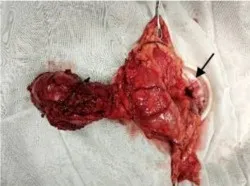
Specimens seen and resected during surgery [ proximal splenic flexural mass at the back of the transverse colon, approximately 8.0 cm by 9.0 cm, inflammatory edema of the surrounding tissues, the root of the mass is connected to the middle section of the transverse colon, and ,the root of the mass is exposed with nourishing blood vessels emanating from the ligament of Treitz.
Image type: medical_photograph (other_medical_photograph)